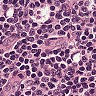
Metastatic tissue present: no